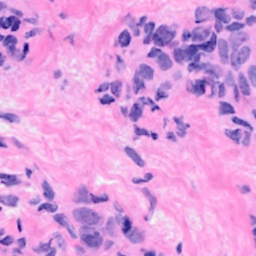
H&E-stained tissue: Breast